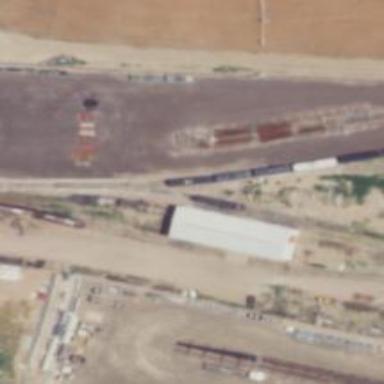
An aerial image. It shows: Railway siding with rails.